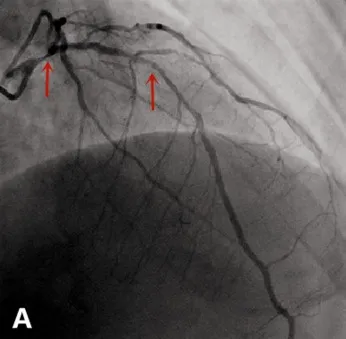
Coronary angiography showed serious stenosis of 85-90% in LM, 70-75% in LAD in November2014 (narrow).
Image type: radiology (x_ray)